Aerial crown-view tile of a tropical tree (Barro Colorado Island, Panama), acquired 20241112:
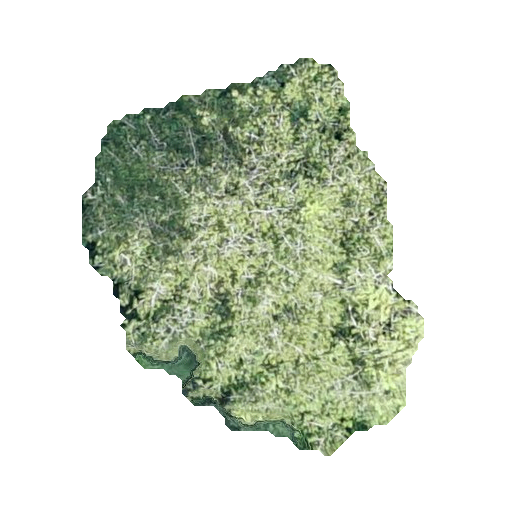
Species: Virola surinamensis
GBIF accepted scientific name: Virola surinamensis
Crown area: 142.78 m²